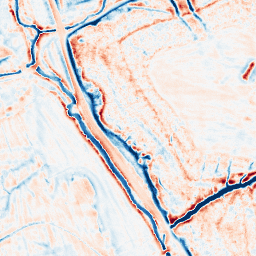
Category: edge_preserving
Decomposition family: bilateral
Decomposition parameters: d: 15
sigma_color: 100
sigma_space: 150
Upsampling method: sinc_hamming
Upsampling parameters: scale: 4
kernel_size: 16
Upsampling scale: 4